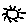
Label: sun